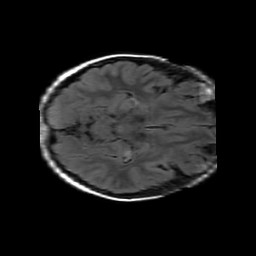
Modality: FLAIR
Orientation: axial
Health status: ill
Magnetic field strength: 3 T